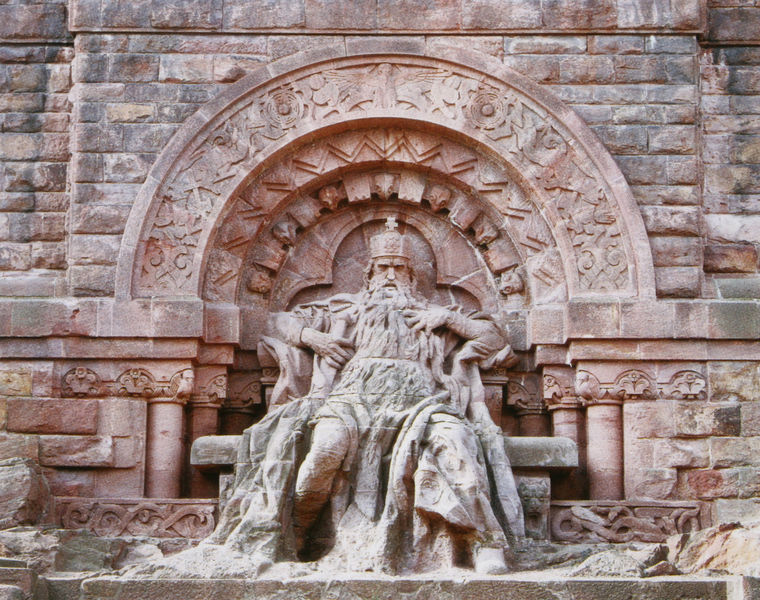
Titel: Sitzstatue Kaiser Barbarossas
Künstler: Bruno Schmitz
Standort: Bad Frankenhausen
Institution: Kyffhäuserdenkmal
Schlagwörter: mann, umhang, frauen, sitzen, säule, säulen, gebäude, gürtel, rot, ornament, alt, bart, wand, arme, pelz, sockel, stein, steine, hände, figur, gewand, haare, mantel, sitzend, krone, rund, ranken, skulptur, statue, beine, relief, bein, schlafend, sitz, bogen, mauer, ziegel, backstein, bank, pilaster, rundbogen, friedrich, kaiser, könig, thron, ornamente, stufe, stufen, bildhauerei, granit, plastik, foto, bögen, nische, antike, kreuz, denkmal, soldat, helm, stiefel, architrav, arkaden, kapitelle, fries, portal, gesims, quader, sandstein, müde, schlangen, kräftig, raben, leipzig, szepter, kapitel, monument, triumpfbogen, kleeblatt, dreipass, barbarossa, dominant, thronen, thronend, nart, friedrich barabrossa, kyffhäuser, nordhausen, roter stein, brbarossa, umhang mit falten